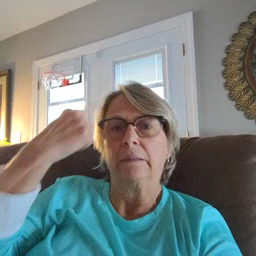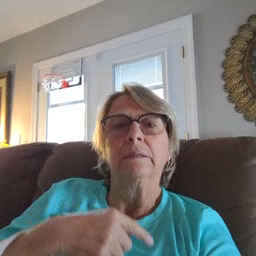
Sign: face